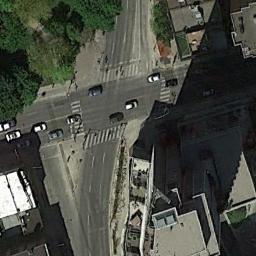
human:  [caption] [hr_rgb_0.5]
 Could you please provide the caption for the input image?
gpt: There are many cars at the intersection .

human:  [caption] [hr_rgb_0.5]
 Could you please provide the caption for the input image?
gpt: There are several moving vehicles on the slanted intersection of the intersection, And there are many buildings and some trees around the intersection .

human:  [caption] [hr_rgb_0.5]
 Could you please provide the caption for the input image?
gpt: There are many buildings of different shapes and sizes beside the intersection .

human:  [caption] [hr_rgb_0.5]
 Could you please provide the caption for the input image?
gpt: A tilted intersection with normal traffic located in a commercial area .

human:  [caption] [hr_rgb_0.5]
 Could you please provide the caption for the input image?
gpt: There are some green trees and gray buildings around the intersection .